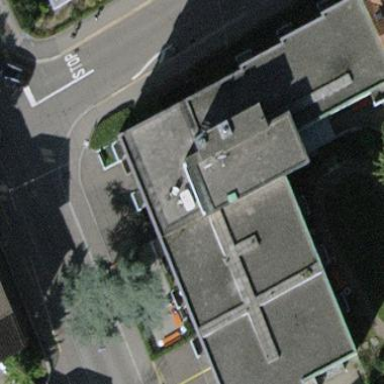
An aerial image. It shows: Nursing home building.